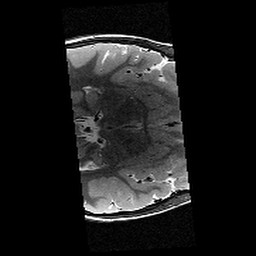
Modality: T2w
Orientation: axial
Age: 11
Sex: female
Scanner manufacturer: siemens
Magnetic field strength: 3 T
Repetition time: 9.23 s
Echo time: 0.067 s